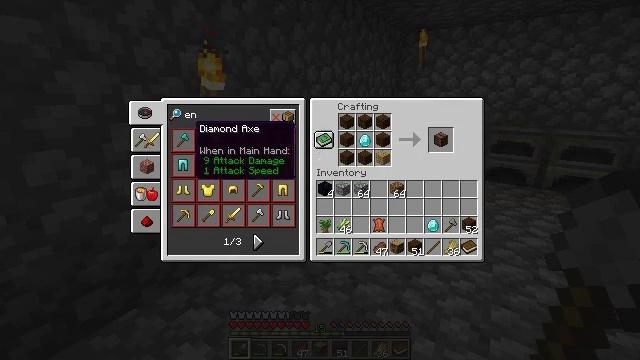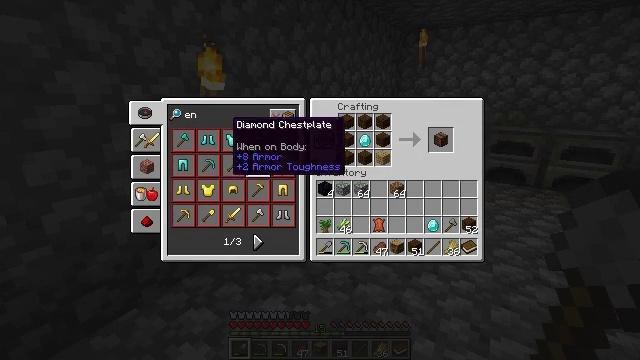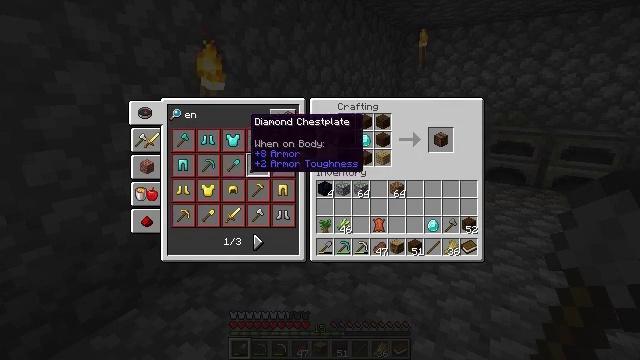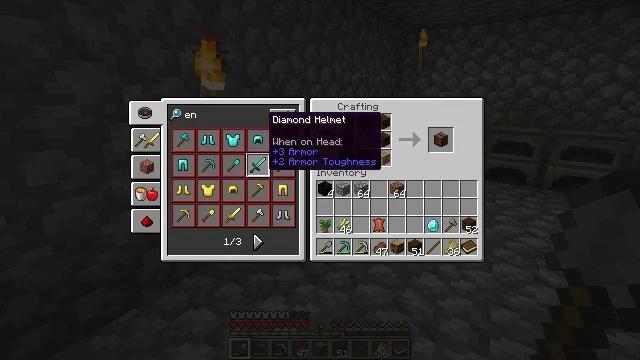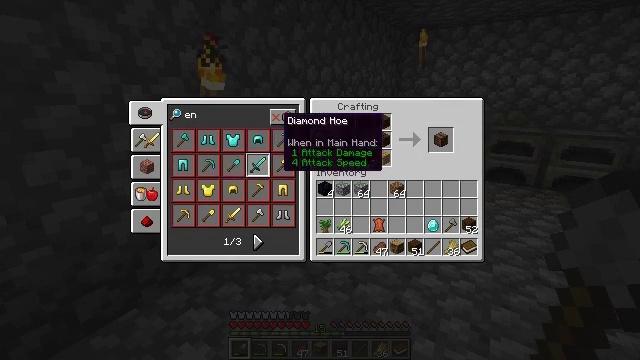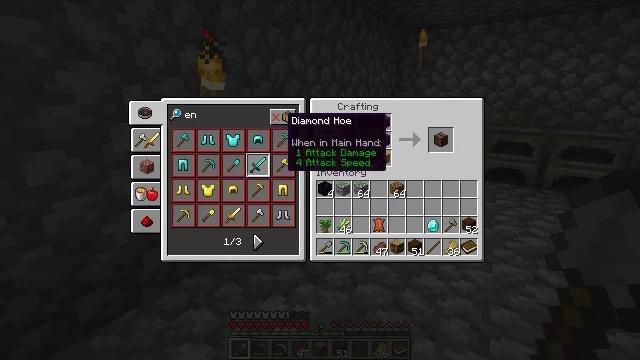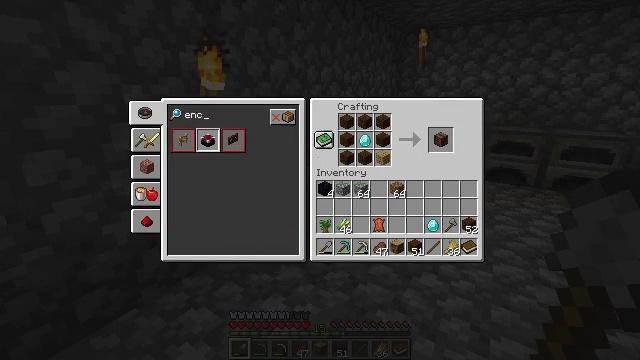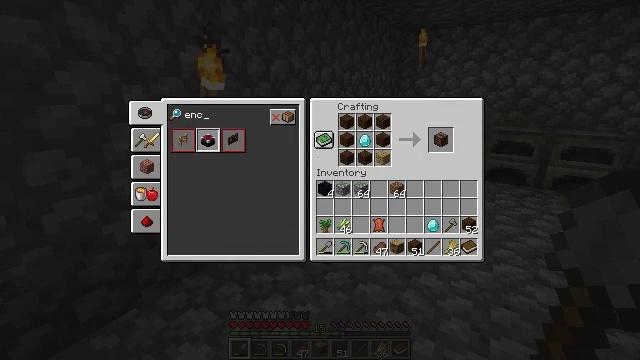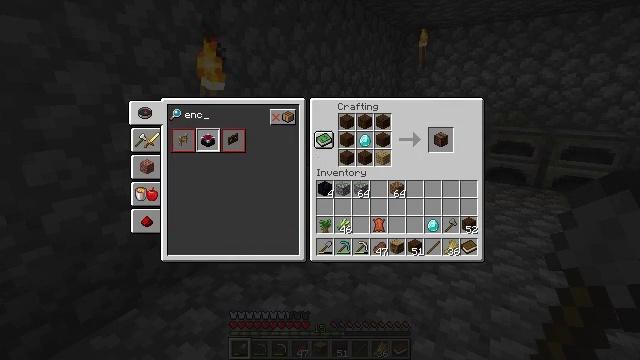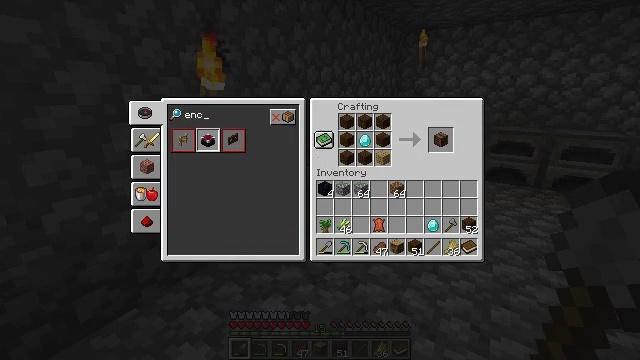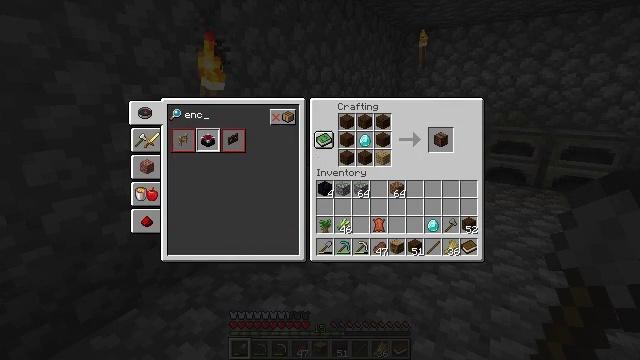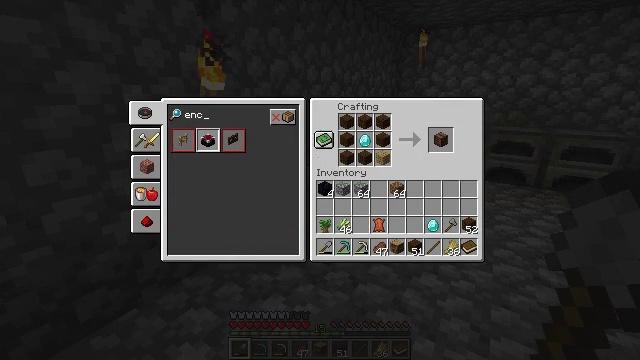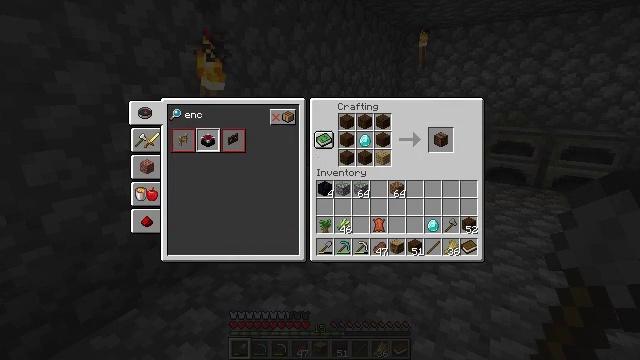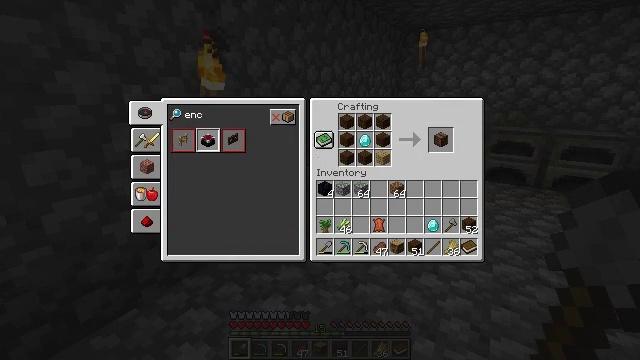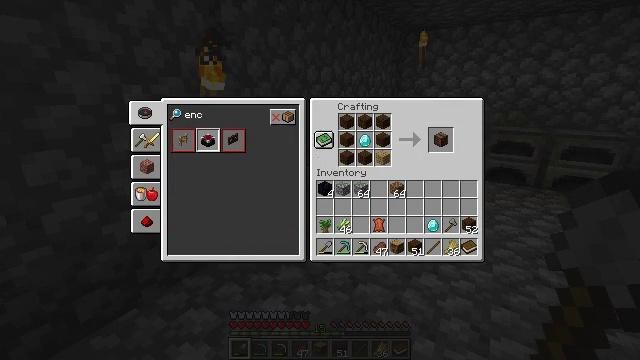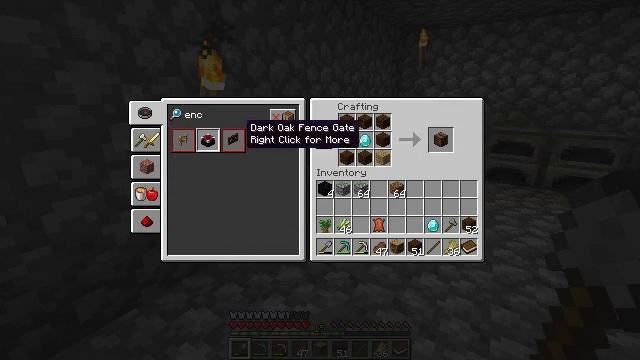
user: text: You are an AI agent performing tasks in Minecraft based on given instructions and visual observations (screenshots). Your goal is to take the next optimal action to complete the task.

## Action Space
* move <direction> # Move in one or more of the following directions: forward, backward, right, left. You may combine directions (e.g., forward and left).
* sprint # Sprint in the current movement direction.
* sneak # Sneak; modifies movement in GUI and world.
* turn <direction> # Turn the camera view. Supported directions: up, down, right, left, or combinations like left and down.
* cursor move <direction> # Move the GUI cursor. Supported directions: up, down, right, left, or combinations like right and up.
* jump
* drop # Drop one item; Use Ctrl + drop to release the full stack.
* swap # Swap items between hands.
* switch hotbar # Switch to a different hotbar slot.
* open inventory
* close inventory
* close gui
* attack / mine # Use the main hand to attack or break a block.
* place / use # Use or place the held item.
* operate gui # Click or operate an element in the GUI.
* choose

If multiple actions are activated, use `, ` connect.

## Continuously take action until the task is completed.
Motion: motion action
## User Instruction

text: Craft an enchanting table.
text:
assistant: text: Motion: cursor move right
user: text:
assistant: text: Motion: cursor move right
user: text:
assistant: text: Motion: cursor move right
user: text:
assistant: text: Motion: cursor move right
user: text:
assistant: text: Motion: no_op
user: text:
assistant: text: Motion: no_op
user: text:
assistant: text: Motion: no_op
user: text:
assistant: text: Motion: cursor move left
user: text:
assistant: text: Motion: no_op
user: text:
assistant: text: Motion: no_op
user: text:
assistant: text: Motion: no_op
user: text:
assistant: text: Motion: no_op
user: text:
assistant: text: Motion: no_op
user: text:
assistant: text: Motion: no_op
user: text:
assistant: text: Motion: cursor move left
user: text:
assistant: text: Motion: no_op
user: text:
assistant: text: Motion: no_op
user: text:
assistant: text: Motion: no_op
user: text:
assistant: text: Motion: no_op
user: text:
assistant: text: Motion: no_op
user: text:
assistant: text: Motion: no_op
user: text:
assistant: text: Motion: operate gui
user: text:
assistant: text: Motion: operate gui
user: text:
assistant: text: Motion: operate gui
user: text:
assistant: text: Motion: no_op
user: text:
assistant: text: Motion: no_op
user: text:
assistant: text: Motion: cursor move right
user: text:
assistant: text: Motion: cursor move right
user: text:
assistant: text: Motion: cursor move right
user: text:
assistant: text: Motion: cursor move right